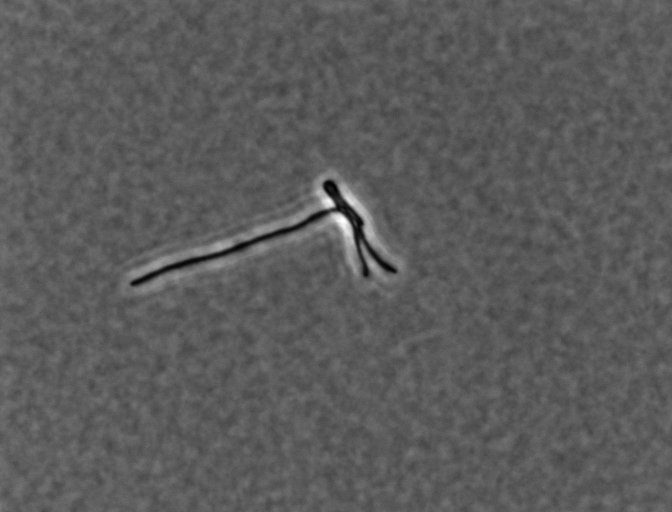
Phase contrast microscopy, 60x objective, 3 h incubation